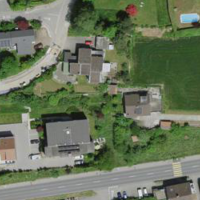
EUNIS habitat code: 54
Species observed at this site:
Campanula rapunculus